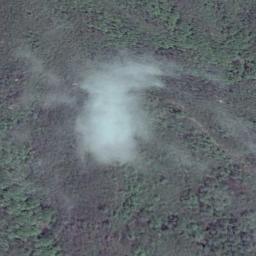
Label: cloud